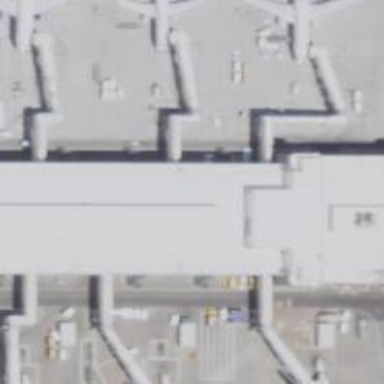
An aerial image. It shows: Airport gate.